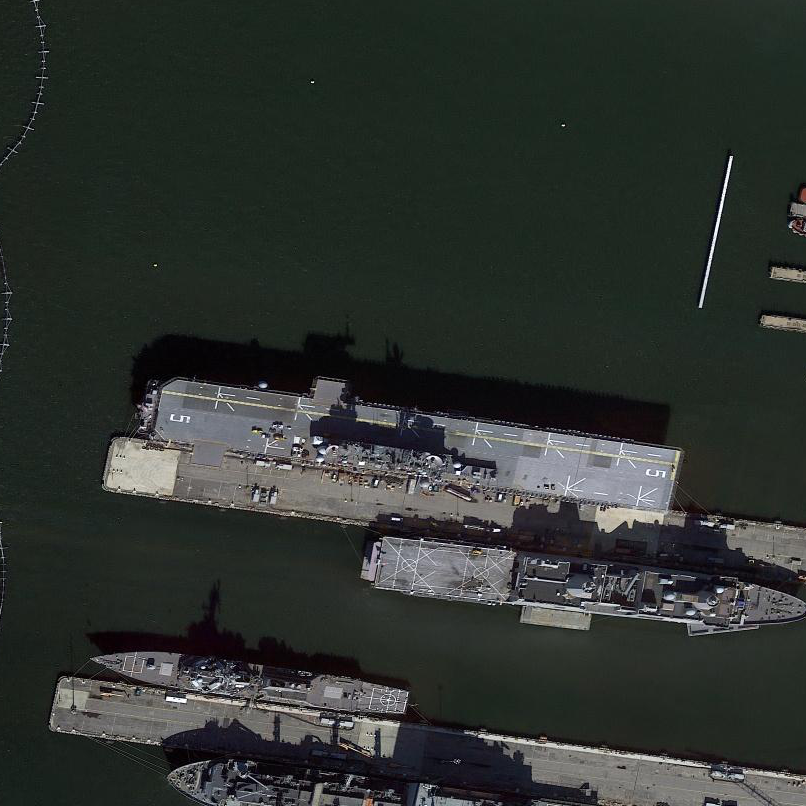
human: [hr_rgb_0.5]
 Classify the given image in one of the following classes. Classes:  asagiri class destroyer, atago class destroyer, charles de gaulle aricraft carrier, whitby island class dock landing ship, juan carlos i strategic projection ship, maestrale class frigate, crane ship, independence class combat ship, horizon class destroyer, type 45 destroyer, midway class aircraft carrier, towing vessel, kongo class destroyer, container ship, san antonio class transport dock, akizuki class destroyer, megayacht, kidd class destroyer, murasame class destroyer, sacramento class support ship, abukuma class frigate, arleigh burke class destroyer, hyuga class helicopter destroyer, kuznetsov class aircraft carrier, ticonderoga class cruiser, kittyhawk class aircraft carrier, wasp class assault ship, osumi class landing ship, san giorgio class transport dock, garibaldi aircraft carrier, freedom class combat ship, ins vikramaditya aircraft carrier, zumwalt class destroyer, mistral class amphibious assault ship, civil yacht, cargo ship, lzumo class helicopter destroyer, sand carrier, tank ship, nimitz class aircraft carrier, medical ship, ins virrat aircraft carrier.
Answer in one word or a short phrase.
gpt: Wasp class assault ship